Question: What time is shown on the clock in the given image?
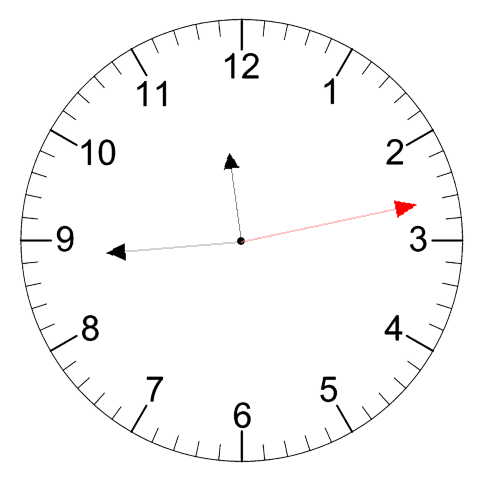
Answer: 11:44:13